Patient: sex M, age 69
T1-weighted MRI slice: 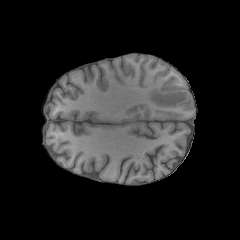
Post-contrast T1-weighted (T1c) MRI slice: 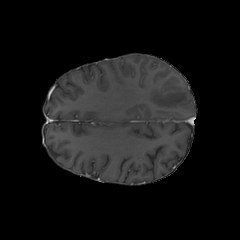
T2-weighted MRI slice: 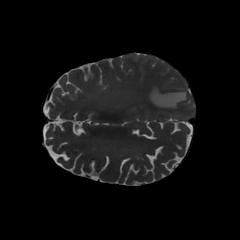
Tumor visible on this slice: yes
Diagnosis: Glioblastoma, IDH-wildtype
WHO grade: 4